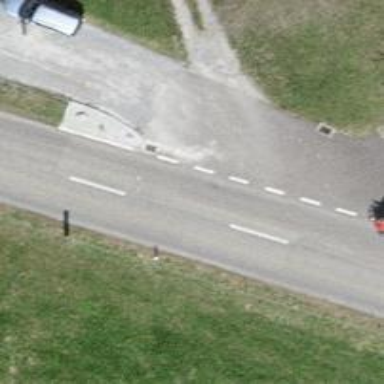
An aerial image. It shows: Gravel parking aisle that serves as service road.